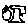
Label: tree